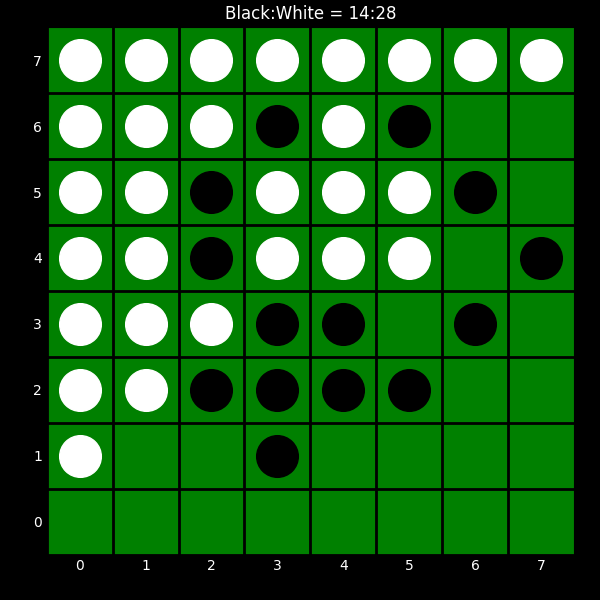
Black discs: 14
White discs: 28